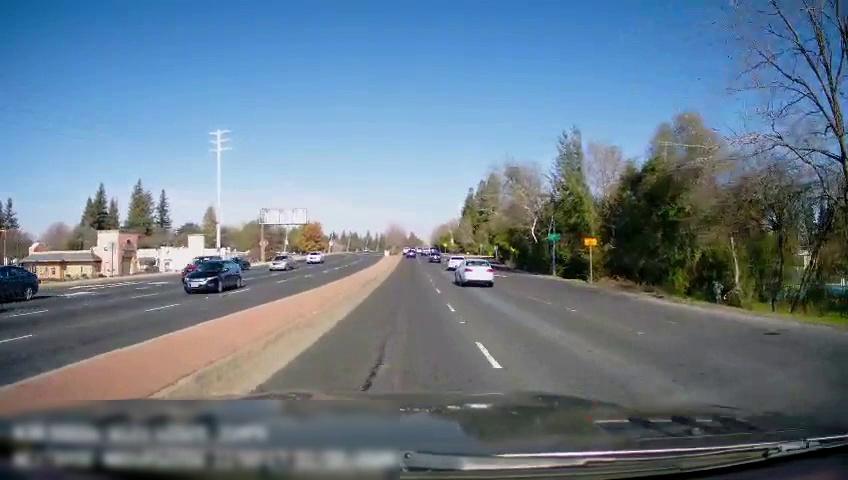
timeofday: Day
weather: Sunny
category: Drivable Space
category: Drivable Space
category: Vehicles | Car
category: Vehicles | Car
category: Vehicles | SUV
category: Vehicles | SUV
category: Vehicles | Car
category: Vehicles | Car
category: Vehicles | SUV
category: Vehicles | Car
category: Vehicles | Car
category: Lanes | Current Lane
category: Lanes | Opposite Lane
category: Lanes | Opposite Lane
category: Lanes | Opposite Lane